Question: I am using Gxt-2.2.3's combox box, when it is rendering in IE7 there is no problem with the alignment, but when it comes to Firefox-4.0.1 have got some selection arrow alignment issues as follows.

By ran the application is firebug mode , came to know that there some default style is applied to this div 'element.style' with value 'padding-left:80px'.
So can any one suggest me why this incompatibility in browsers, and how do i override this style.
'''
private ComboBox<TestModel> comboModel = new ComboBox<TestModel>();
comboModel.setFieldLabel(wrapAlignmentSpan("State"));
ListStore<TestModel> store = new ListStore<TestModel>();
store.add(getModels(new ArrayList<TestModel>()));
comboModel.setDisplayField(TestModel.STATE);
comboModel.setValueField(TestModel.STATE);
comboModel.setLabelStyle("font-weight:bold;width:120");
comboModel.setWidth(100);
comboModel.setStore(store);
'''
and finally i am adding this one to 'FormPanel' as follows:
'''
mainPanel.add(comboModel);
'''
Thanks in advance.
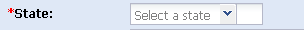
Answer: It is because of the label width of the . Don't set any label width to the combo field. If it is required check the width of the label text and then set the label width as follows.
'''
//'100' should be calculated based on the width of the label text
formLayout.setLabelWidth(100);
'''